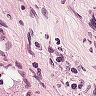
Metastatic tissue present: no